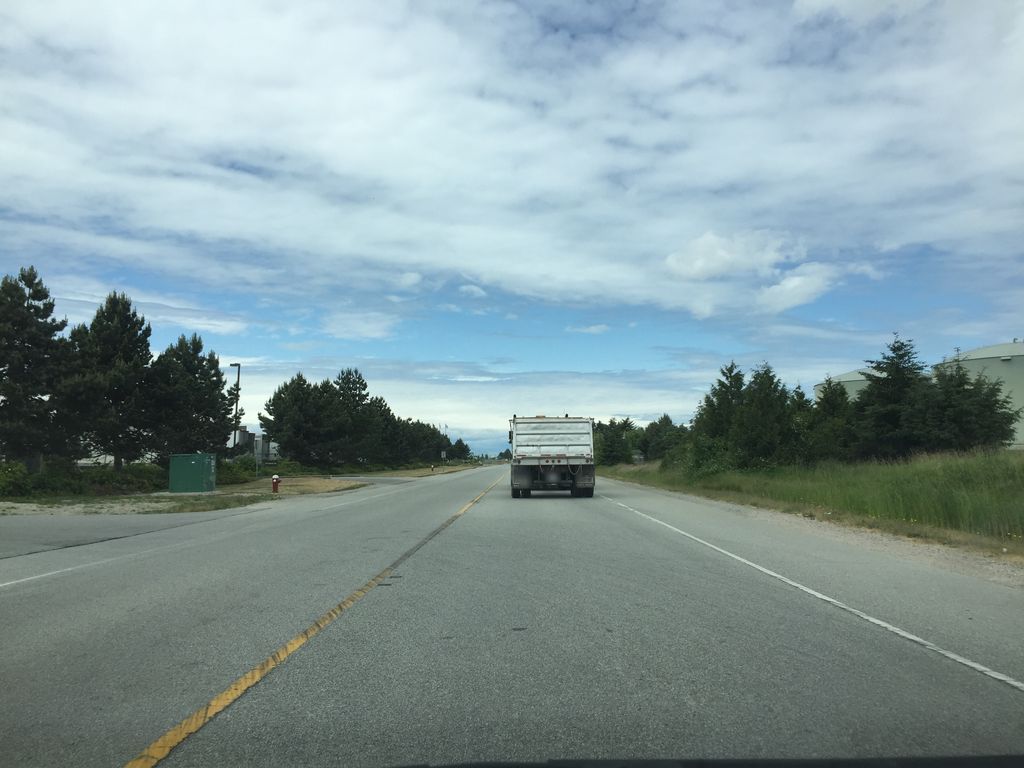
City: vancouver